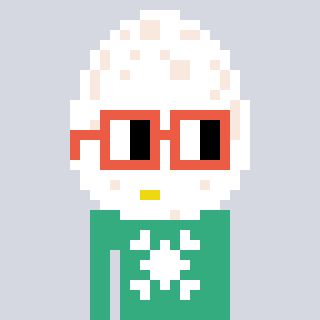
a pixel art character with square orange glasses, a egg-shaped head and a teal-colored body on a cool background